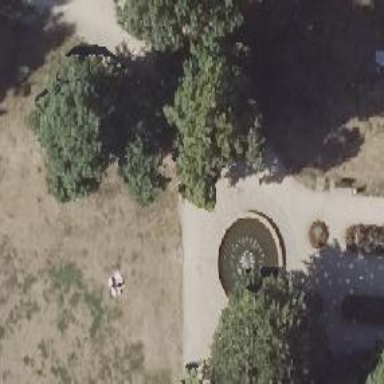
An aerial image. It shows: Beautiful fountain.